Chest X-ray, AP view. Patient: 57 years old, sex F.
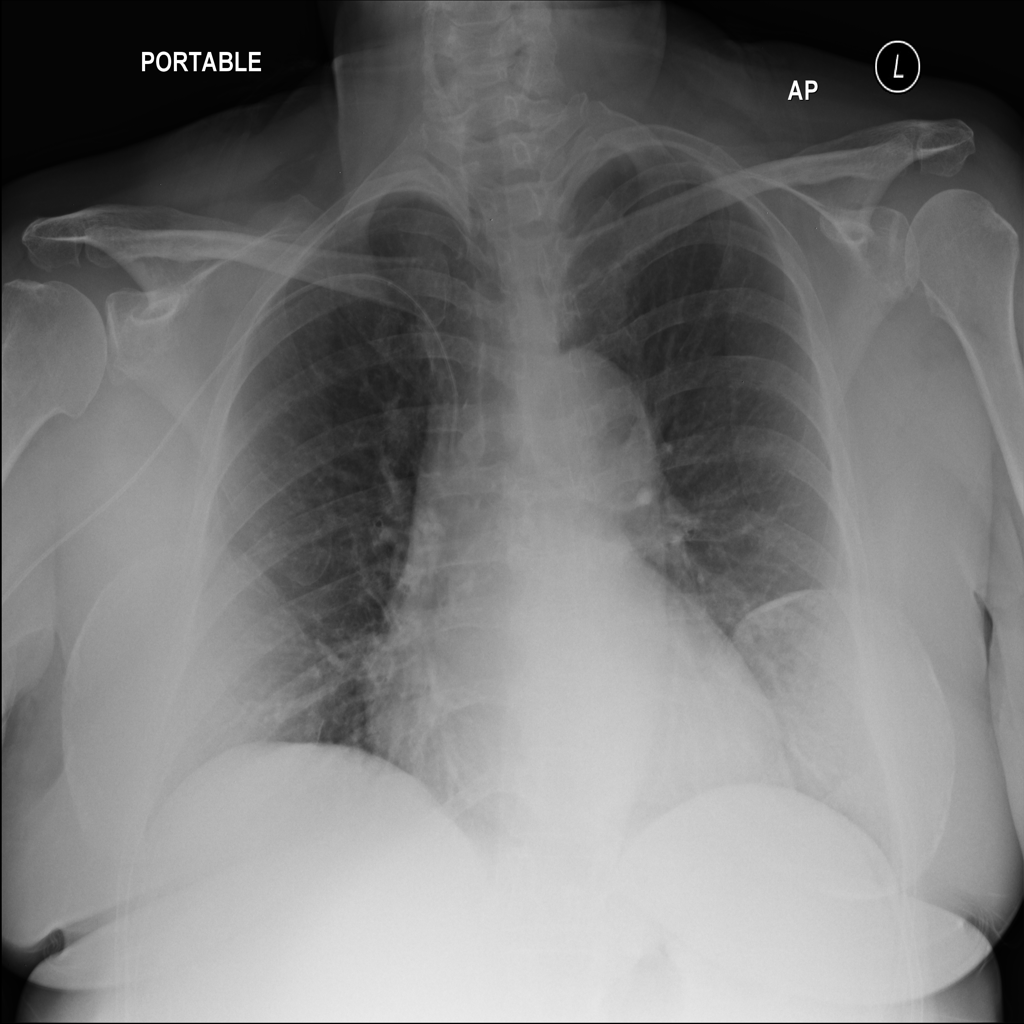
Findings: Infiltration